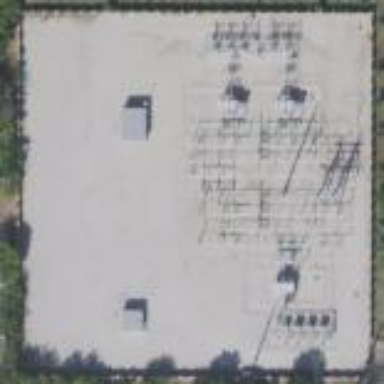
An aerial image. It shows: Power substation.